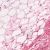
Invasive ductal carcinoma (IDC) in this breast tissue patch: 0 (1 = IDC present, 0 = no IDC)